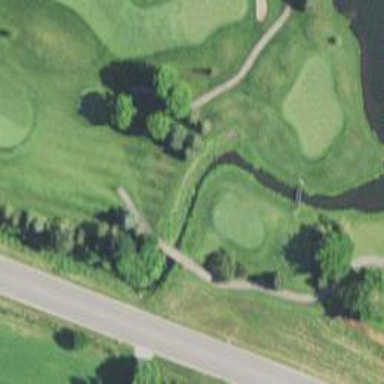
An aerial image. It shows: Path for both roads and golfers.